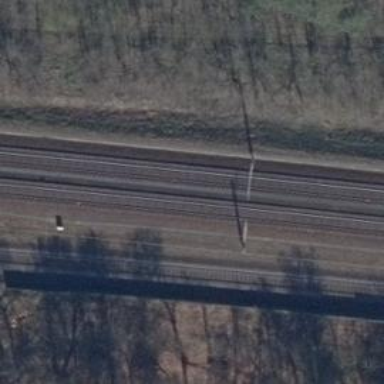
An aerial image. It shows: Rail track with contact lines for electrification. The railway is ballastless.